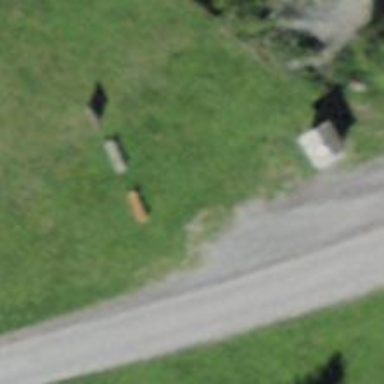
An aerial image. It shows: Brown bench in the vicinity.